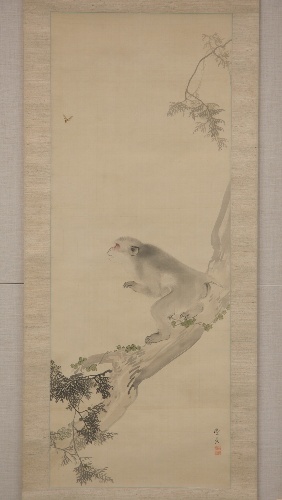
Artist: Okamoto Toyohiko
Artist bio: 1773–1845
Date: 19th century
Object type: Hanging scroll
Classification: Paintings
Medium: Hanging scroll; ink and color on silk
Culture: Japan
Period: Edo period (1615–1868)
Dimensions: 43 x 16 1/2 in. (109.2 x 41.9 cm)
Department: Asian Art
Credit line: The Howard Mansfield Collection, Purchase, Rogers Fund, 1936
Accession year: 1936
Repository: Metropolitan Museum of Art, New York, NY
Tags: Bees|Monkeys